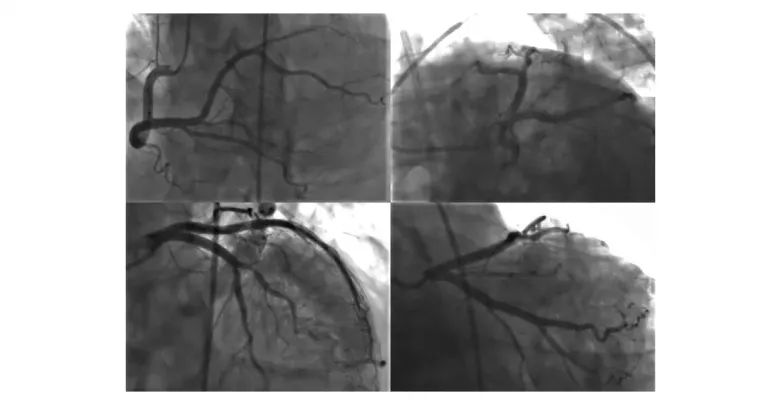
A angiografia coronaria nao mostra lesao critica em todas as tres arterias coronarias epicardicas.
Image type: radiology (x_ray)